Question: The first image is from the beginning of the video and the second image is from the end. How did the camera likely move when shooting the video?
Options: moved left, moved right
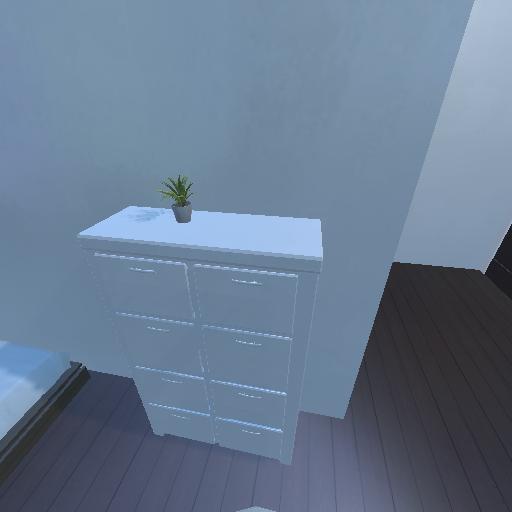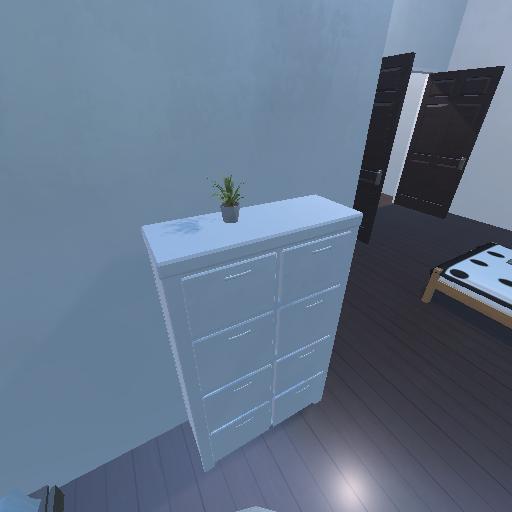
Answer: moved left